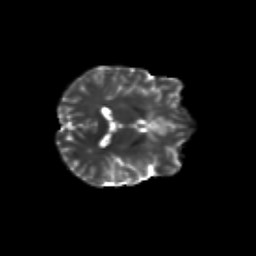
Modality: T2w
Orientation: axial
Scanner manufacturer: siemens
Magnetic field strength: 3 T
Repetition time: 9.2 s
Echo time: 0.084 s